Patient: sex F, age 65
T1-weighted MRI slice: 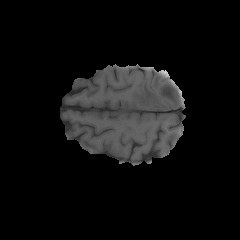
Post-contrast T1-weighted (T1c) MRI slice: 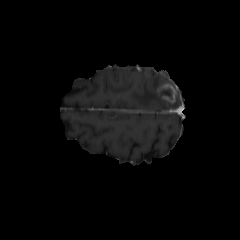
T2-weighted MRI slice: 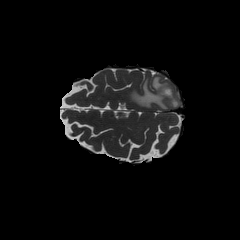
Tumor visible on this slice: yes
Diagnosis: Glioblastoma, IDH-wildtype
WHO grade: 4